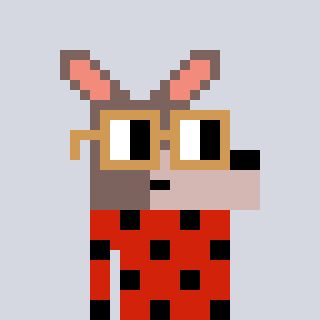
a pixel art character with square brown glasses, a kangaroo-shaped head and a red-colored body on a cool background